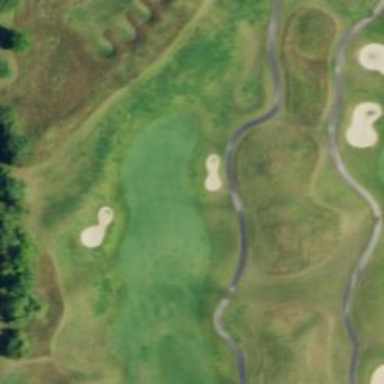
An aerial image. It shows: View of golf hole.